Interaction volume radius: 5 \u00c5
Interaction volume height: 15 \u00c5
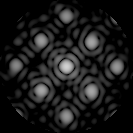
Disorder parameter: 0.1153